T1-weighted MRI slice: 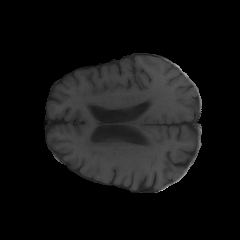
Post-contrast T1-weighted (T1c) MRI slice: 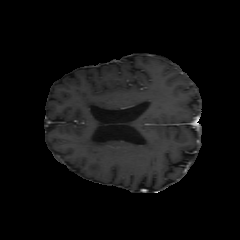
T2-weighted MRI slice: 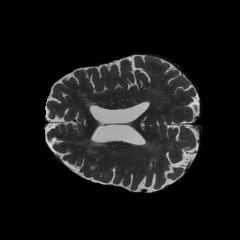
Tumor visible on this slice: no